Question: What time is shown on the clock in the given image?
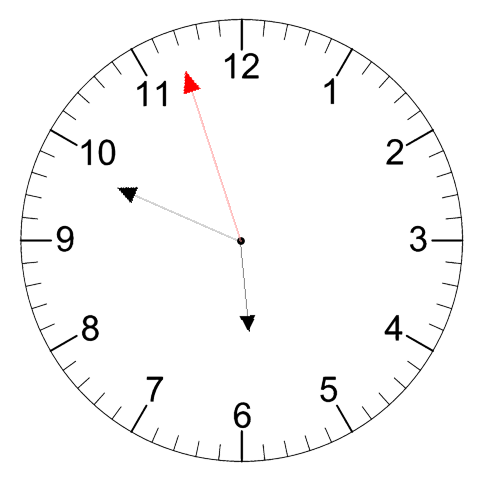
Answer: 05:48:57